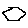
Label: hexagon